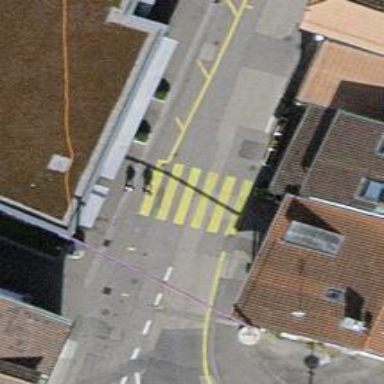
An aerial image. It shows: Marked crossing with zebra stripes on the road.